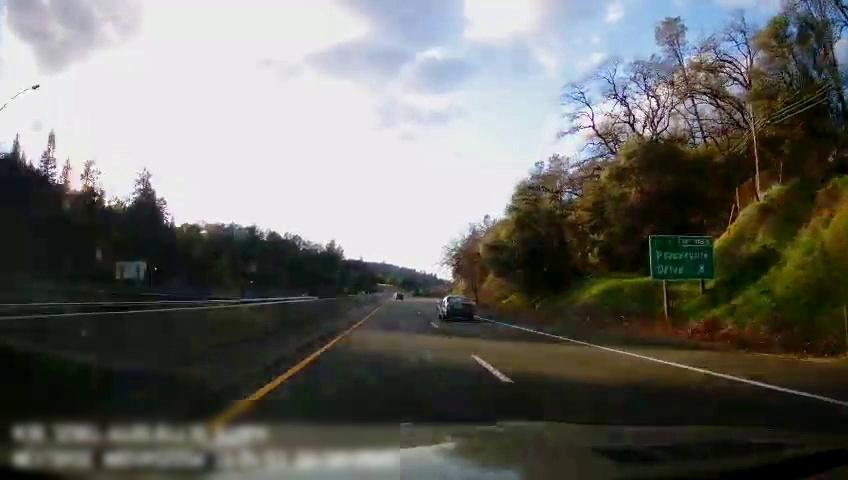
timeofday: Day
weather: Sunny
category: Drivable Space
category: Vehicles | Car
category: Lanes | Current Lane
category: Lanes | Alternate Lane
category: Lanes | Current Lane
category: Traffic | Signs